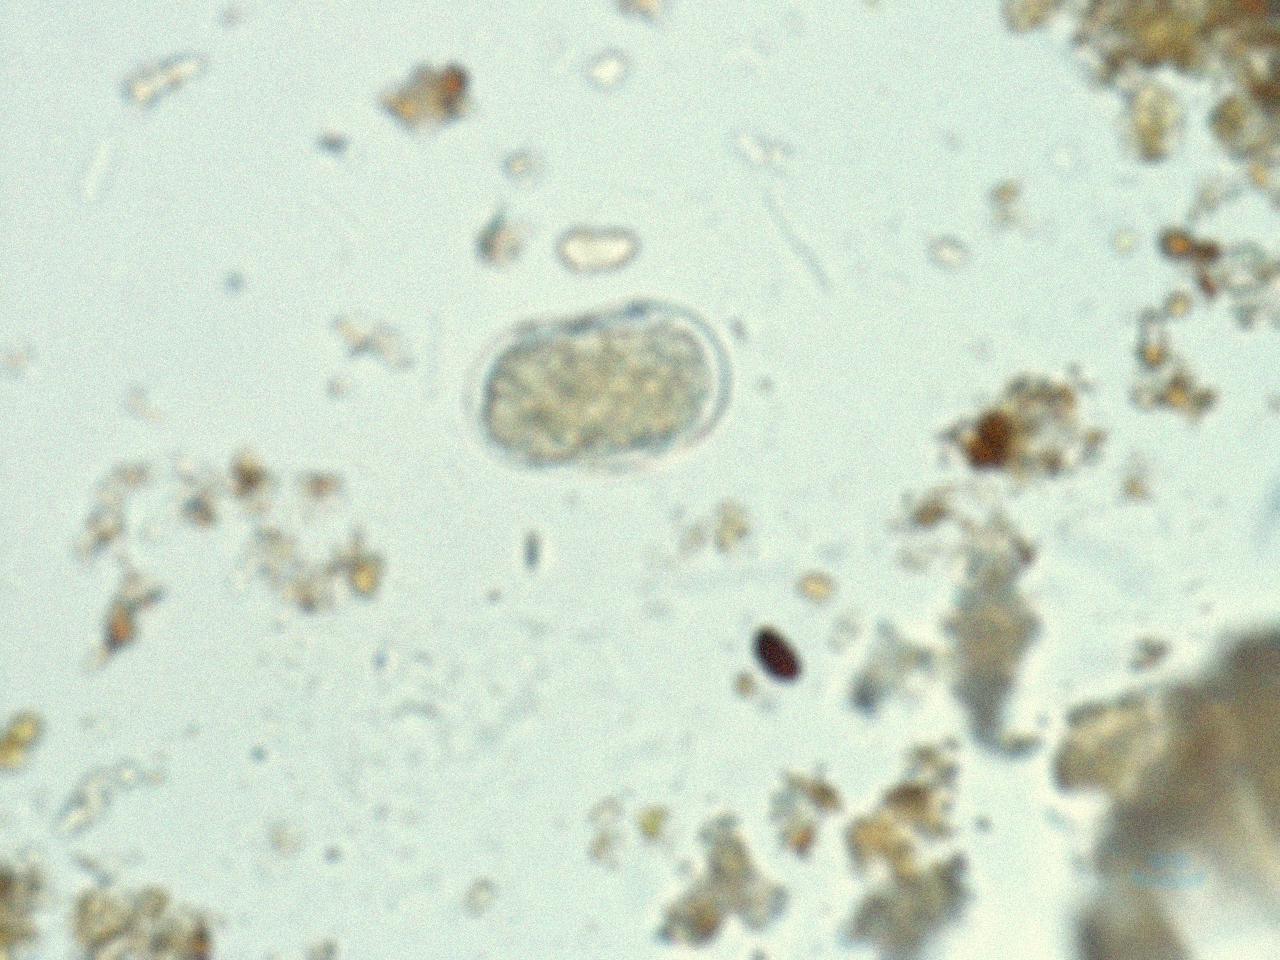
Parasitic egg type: Hookworm egg